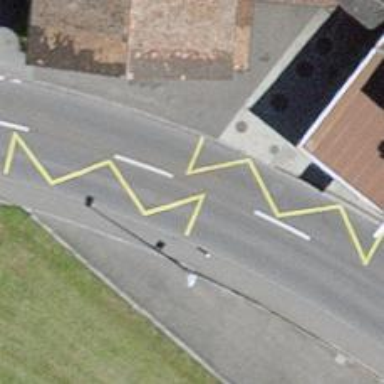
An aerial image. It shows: Bus stop with stop position for public transport.